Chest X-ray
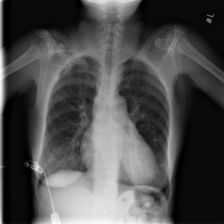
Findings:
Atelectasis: negative
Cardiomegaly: negative
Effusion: negative
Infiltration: negative
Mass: negative
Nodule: negative
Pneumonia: negative
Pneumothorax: negative
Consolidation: negative
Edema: negative
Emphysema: negative
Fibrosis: negative
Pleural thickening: negative
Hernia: negative